Question: I am writing a Prefix Calculator program and because of the way prefix is structured, it is difficult to deal with dividing by zero. Fortunately, C++ has a built in exception if it divides by zero. How would I handle the following exception so that it returns a personalized message to the console rather than popping this window up? I NEED THIS WINDOW TO NOT POP UP WHEN I DIVIDE BY ZERO.

'''
template<class T>
T PrefixCalculator<T>::eval(istringstream& input) { //this function needs to throw an exception if there's a problem with the expression or operators
char nextChar = input.peek();
//handles when invalid characters are input
if(nextChar > '9' || nextChar == '.' || nextChar == ',' || nextChar < '*' && nextChar != 'y') {
throw "invalidChar";
}
//this while loop skips over the spaces in the expression, if there are any
while(nextChar == ' ') {
input.get(); //move past this space
nextChar = input.peek(); //check the next character
}
if(nextChar == '+') {
input.get(); //moves past the +
return eval(input) + eval(input); //recursively calculates the first expression, and adds it to the second expression, returning the result
}
/***** more operators here ******/
if(nextChar == '-') {
input.get();
return eval(input) - eval(input);
}
if(nextChar == '*') {
input.get();
return eval(input) * eval(input);
}
if(nextChar == '/') {
input.get();
return eval(input) / eval(input);
}
/****** BASE CASE HERE *******/
//it's not an operator, and it's not a space, so you must be reading an actual value (like '3' in "+ 3 6". Use the >> operator of istringstream to pull in a T value!
input>>nextChar;
T digit = nextChar - '0';
return digit;
//OR...there's bad input, in which case the reading would fail and you should throw an exception
}
template<class T>
void PrefixCalculator<T>::checkException() {
if(numOperator >= numOperand && numOperator != 0 && numOperand != 0) {
throw "operatorError";
}
if(numOperand > numOperator + 1) {
throw "operandError";
}
}
'''
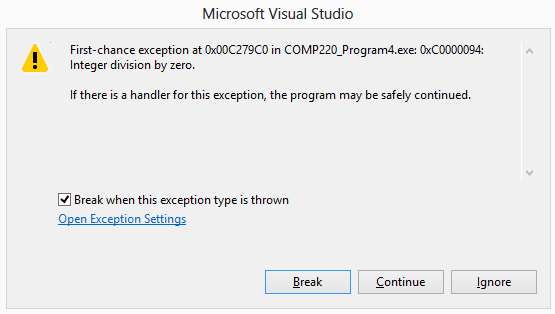
Answer: The notation you're using to interpret complex operations, doesn't change the way you're doing your low-level operations - like division. Somewhere in your code you have to perform a simple 'x/y' and in that place, when you know you're gonna divide, check for '0':
'''
if(y==0)
// your error handling goes here, maybe simple y=1
stack.pushBack(x/y);
'''
Note that in C++ a division by 0 isn't really an exception. Quoting Stroustrup - the creator of the language:
> "low-level events, such as arithmetic overflows and divide by zero, are assumed to be handled by a dedicated lower-level mechanism rather than by exceptions. This enables C++ to match the behaviour of other languages when it comes to arithmetic. It also avoids the problems that occur on heavily pipelined architectures where events such as divide by zero are asynchronous."
In your case:
'''
if(nextChar == '/') {
input.get();
T x = eval(input);
T y = eval(input);
if(!y) handlingTheVeryDifficultSituation();
return x/y;
}
'''